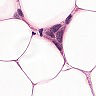
Metastatic tissue present: yes